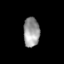
Tissue: skin
Cell type: Others
Senescence score: 0.7353
Nuclear area (px): 466
Mean DAPI intensity: 154.139